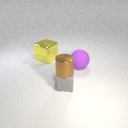
large purple rubber sphere in front of large yellow metal cube